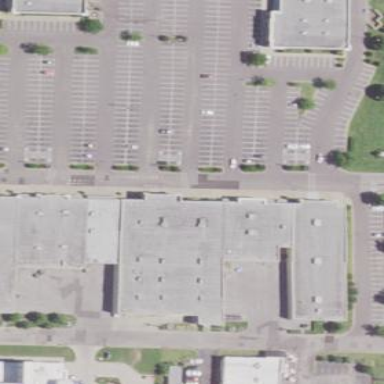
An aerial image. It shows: Department store building.